Field crop: tomato
Growth stage: 1
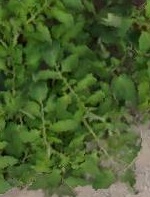
Species: tomato